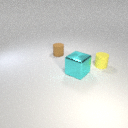
small brown rubber cylinder behind small yellow rubber cylinder